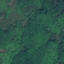
Land use / land cover: Forest